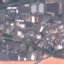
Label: Industrial